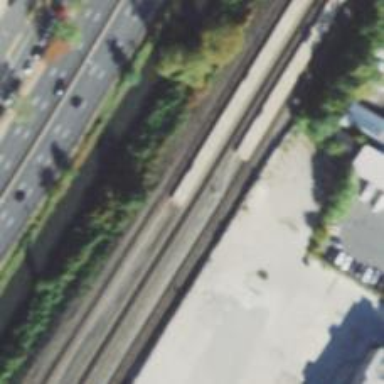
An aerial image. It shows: Electrified rail for trains.